Interaction volume radius: 5 \u00c5
Interaction volume height: 30 \u00c5
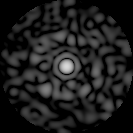
Disorder parameter: 0.8555